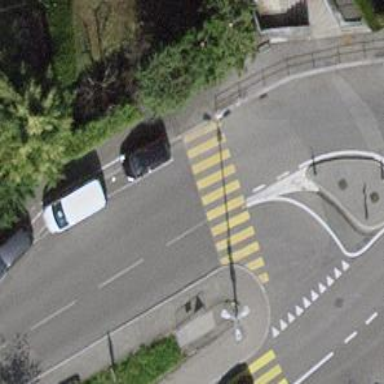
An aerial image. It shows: Zebra crossing on the road.